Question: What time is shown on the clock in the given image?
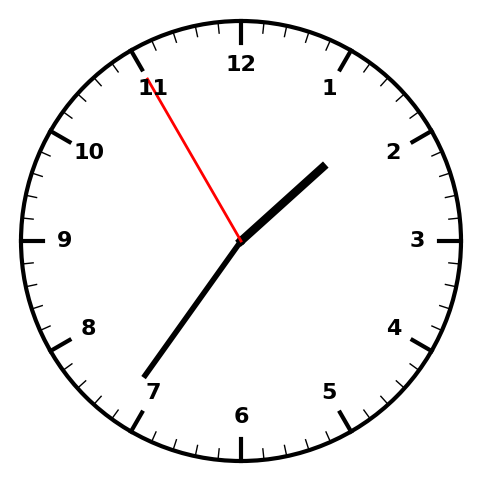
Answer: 01:35:55